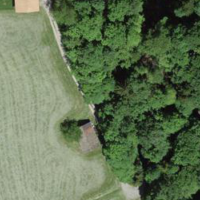
EUNIS habitat code: 52
Species observed at this site:
Campanula rotundifolia